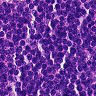
Metastatic tissue present: no